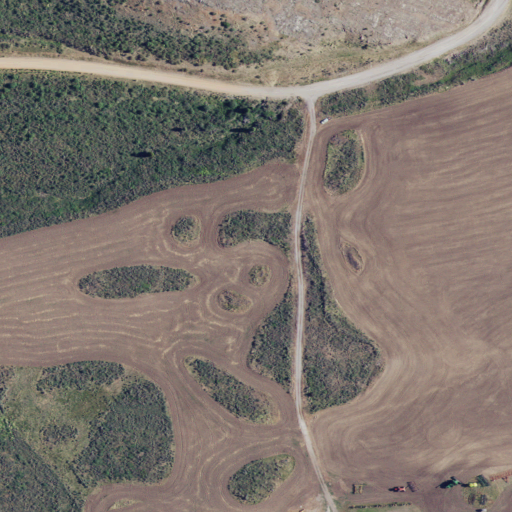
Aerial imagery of gap in Idaho named Tenmile Pass containing shrub, cultivated crops, open development, grassland, low intensity development, and medium intensity development